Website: home-depot
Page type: review-order
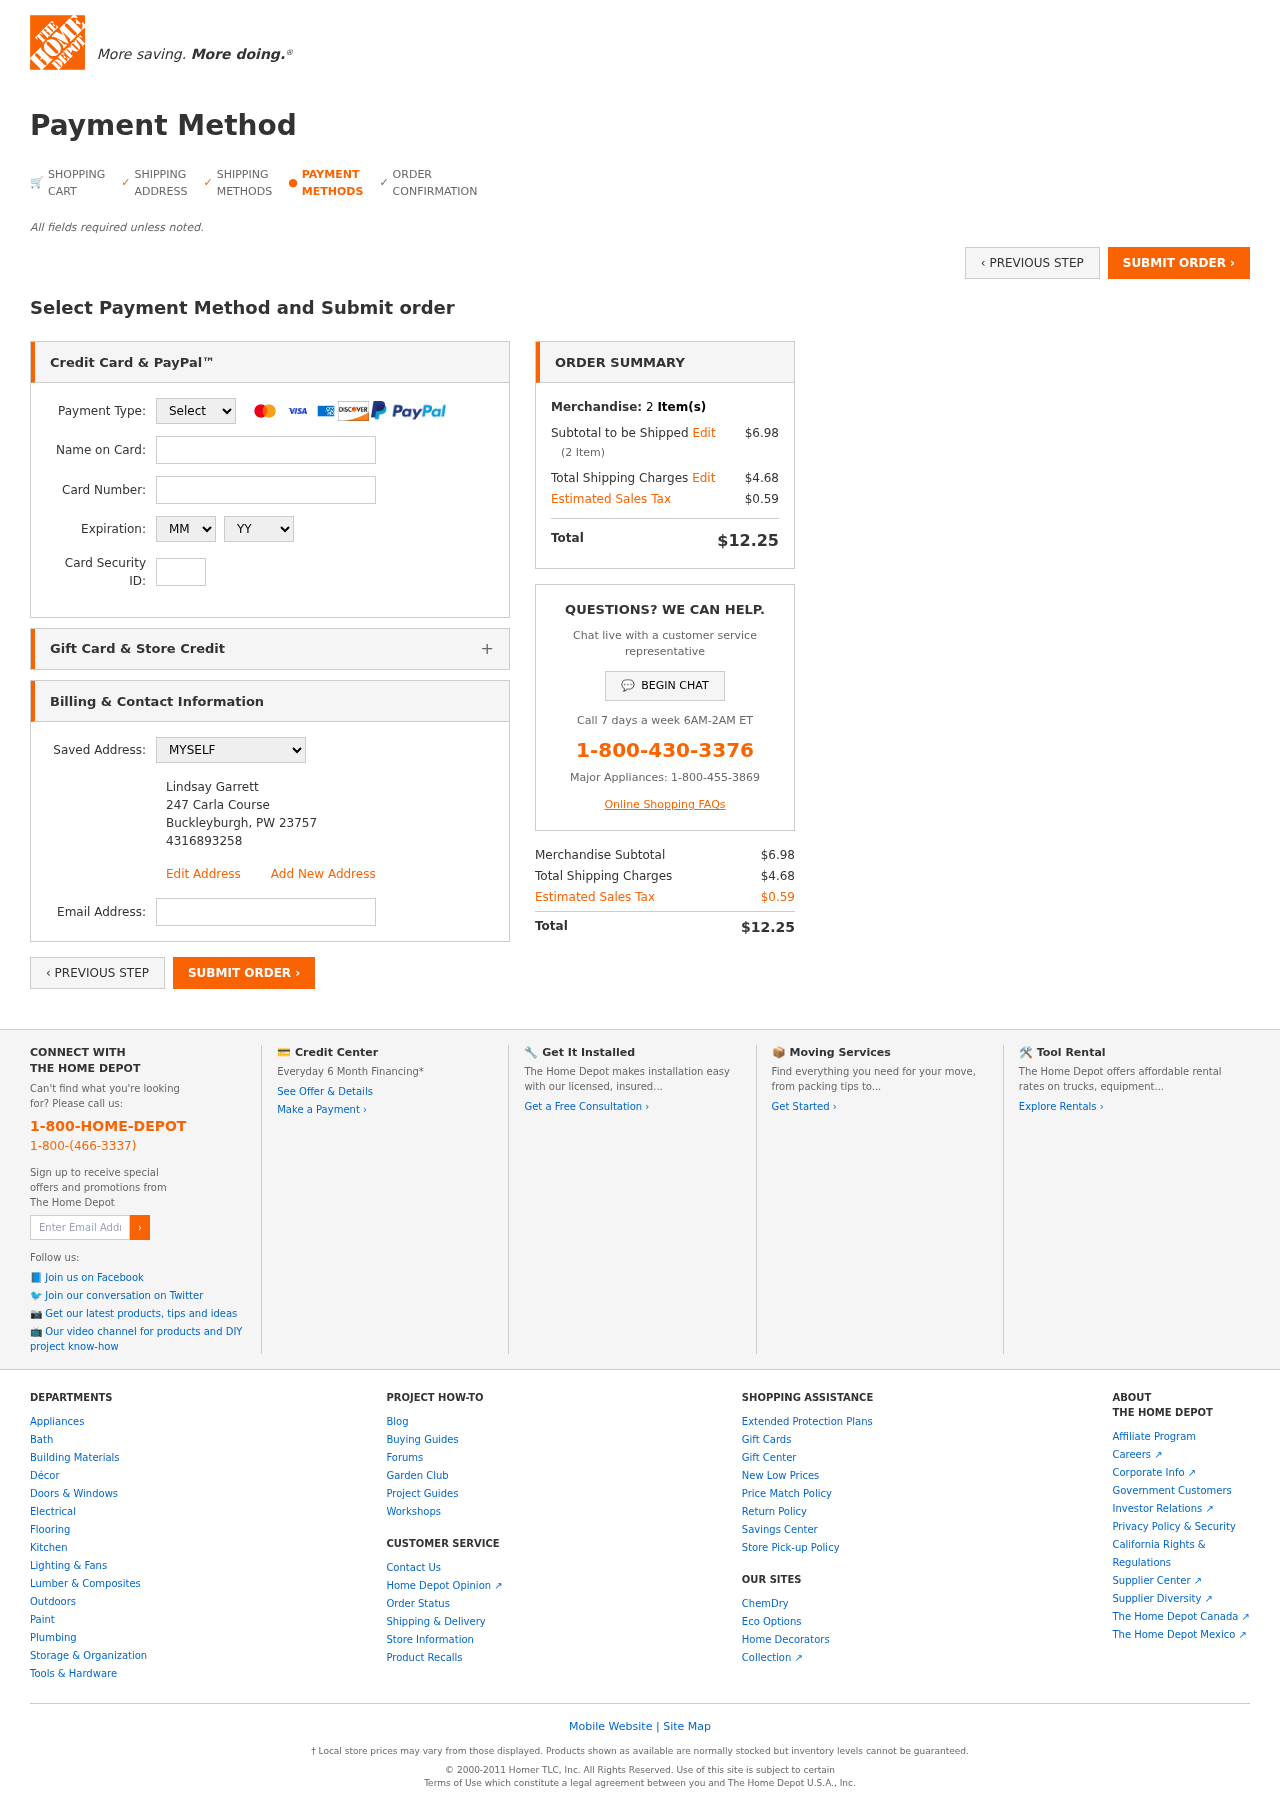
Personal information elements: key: PII_CARD_CVV
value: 933
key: PII_CARD_EXPIRY_MONTH
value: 01
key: PII_CARD_EXPIRY_YEAR
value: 27
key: PII_CARD_NUMBER
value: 5132 7925 7725 2259
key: PII_CARD_TYPE
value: Mastercard
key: PII_EMAIL
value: lgarrett@gmail.com
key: PII_FULLNAME
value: Lindsay Garrett
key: PII_FULLNAME2
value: Lindsay Garrett
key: PII_STREET2
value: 247 Carla Course
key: PII_CITY2
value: Buckleyburgh
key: PII_STATE_ABBR2
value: PW
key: PII_POSTCODE2
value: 23757
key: PII_PHONE2
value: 4316893258
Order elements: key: ORDER_NUM_ITEMS
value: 2
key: ORDER_SUBTOTAL
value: $6.98
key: ORDER_NUM_ITEMS2
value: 2
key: ORDER_SHIPPING_COST
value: $4.68
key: ORDER_TAX
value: $0.59
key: ORDER_TOTAL
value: $12.25
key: ORDER_SUBTOTAL2
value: $6.98
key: ORDER_SHIPPING_COST2
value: $4.68
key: ORDER_TAX2
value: $0.59
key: ORDER_TOTAL2
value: $12.25